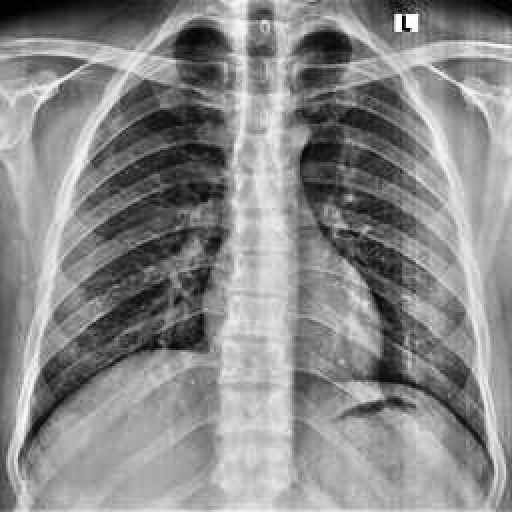
Finding: NORMAL